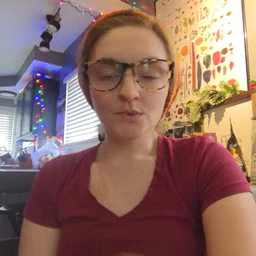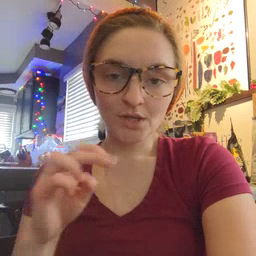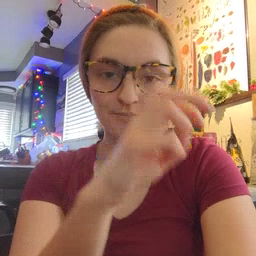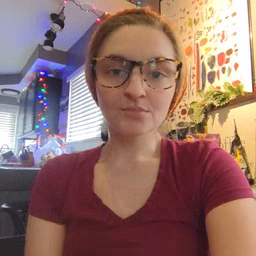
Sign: stairs